Question: I 've a cube that I can always successfully deploy it. But I 've mistakenly deleted it from ssas .Now I can't deployed it .
How can I deploy it again ?Igot always the following error .
> Key attribute not found when processing: Table: , Column:'', Value:''.
The attribute is''. Errors in the OLAP storage engine: The attribute
key was converted to an unknown member because the latter is found.
Job attribute of the dimension Dim Job of the database:, Cube, Measure
Group:, Partition: Fact Amount, Recording: 640 Errors in the OLAP
storage engine:. Processing operation ended because the number of
errors that occurred during the operation has reached the limit of
permissible errors. Errors in the OLAP storage engine: An error
occurred during the processing of the'' partition of the measure group
for the'' cube'' from the database.

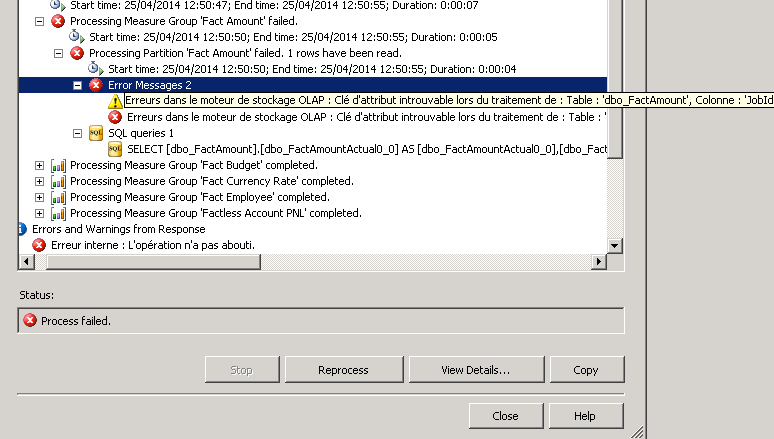
Answer: The error states that the fact table contains a foreign key value that is not found in the dimension table. And it states the referenced attribute and the exact value as well.
Correct your relational data, and the cube should process fine again.